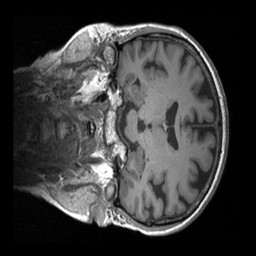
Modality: T1w
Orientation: coronal
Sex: female
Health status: ill
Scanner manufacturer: siemens
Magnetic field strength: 3 T
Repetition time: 1.66 s
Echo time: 0.00254 s